Interaction volume radius: 5 \u00c5
Interaction volume height: 25 \u00c5
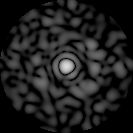
Disorder parameter: 0.8472